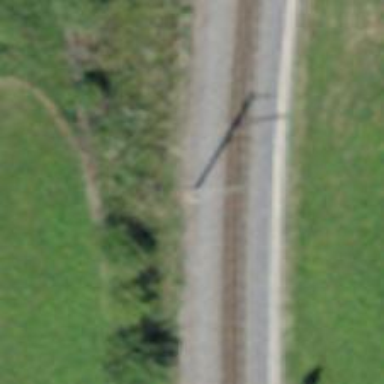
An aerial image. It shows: Catenary mast for power lines.